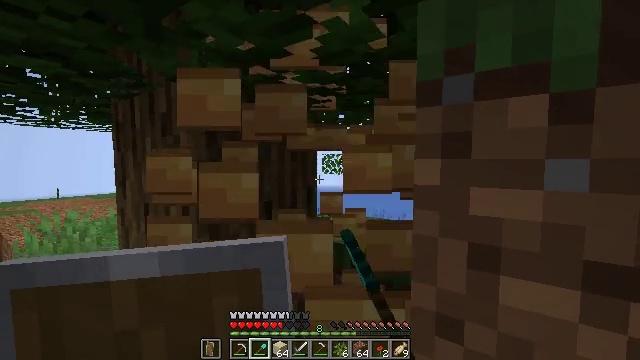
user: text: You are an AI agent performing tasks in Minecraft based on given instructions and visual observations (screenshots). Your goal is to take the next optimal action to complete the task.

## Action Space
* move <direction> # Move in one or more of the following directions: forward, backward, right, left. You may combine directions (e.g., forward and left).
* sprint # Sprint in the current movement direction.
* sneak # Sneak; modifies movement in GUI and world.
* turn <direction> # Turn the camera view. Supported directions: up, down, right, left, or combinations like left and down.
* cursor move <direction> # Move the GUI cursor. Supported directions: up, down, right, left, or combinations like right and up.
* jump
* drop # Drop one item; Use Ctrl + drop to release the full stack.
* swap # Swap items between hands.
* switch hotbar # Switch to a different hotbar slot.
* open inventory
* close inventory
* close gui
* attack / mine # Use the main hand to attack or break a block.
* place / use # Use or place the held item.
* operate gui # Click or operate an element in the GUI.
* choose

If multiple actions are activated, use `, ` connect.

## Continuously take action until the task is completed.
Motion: motion action
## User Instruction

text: Collect the bee nest for honey.
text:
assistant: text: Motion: attack / mine